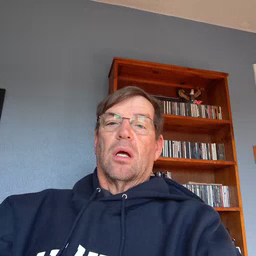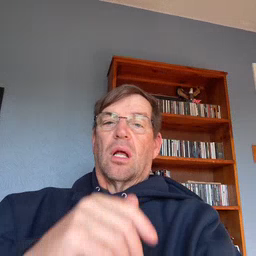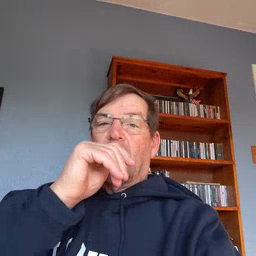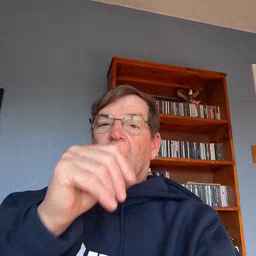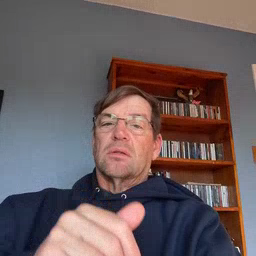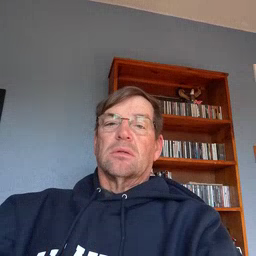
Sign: nuts